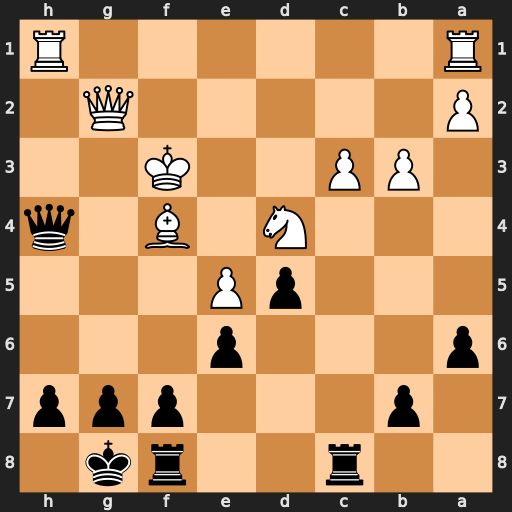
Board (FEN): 2r2rk1/1p3ppp/p3p3/3pP3/3N1B1q/1PP2K2/P5Q1/R6R
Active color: b
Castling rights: -
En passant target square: -
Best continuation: Rxc3+ Ke2 Qxf4